Question: I'm new to C# ASP.NET, and am working on my first application.
I'm trying to create a linq statment that return an arrary.
I have a table of products. I want to be able to select name, id, and price, for each product where the status == 1.
I am struggling with crating a way to do this.
I have only been able to return individual items/columns. I have been stuck on this wayyy to long.
This is what I have so far:
'''
try
{
using (UserDataDataContext db = new UserDataDataContext())
{
return db.mrobProducts.Select(x => x.Name).OrderBy(x => x).ToArray();
}
}
'''
If you look in the screen shot below, you can see I have 2 errors,
Select = Type object can not be refered from it's usage
ToArray = cant resolve symbol to array

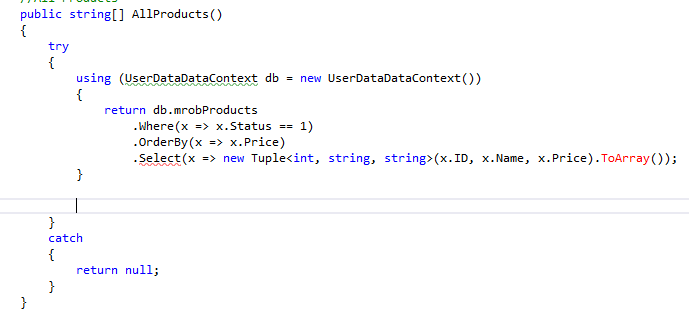
Answer: Not sure what you table structure is like but see below.
'''
public NamePriceModel[] AllProducts()
{
try
{
using (UserDataDataContext db = new UserDataDataContext())
{
return db.mrobProducts
.Where(x => x.Status == 1)
.Select(x => new NamePriceModel {
Name = x.Name,
Id = x.Id,
Price = x.Price
})
.OrderBy(x => x.Id)
.ToArray();
}
}
catch
{
return null;
}
}
'''
This would return an array of type anonymous with the members you require.
Create a new class.
'''
public class NamePriceModel
{
public string Name {get; set;}
public decimal? Price {get; set;}
public int Id {get; set;}
}
'''
I've modified the query above to return this as well and you should change your method from returning 'string[]' to returning 'NamePriceModel[]'.